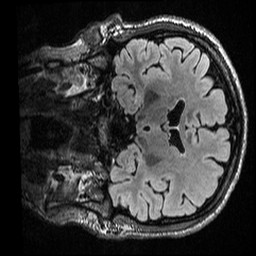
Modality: T2w
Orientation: coronal
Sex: male
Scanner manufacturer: ge
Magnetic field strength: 3 T
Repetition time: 6 s
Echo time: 0.1274 s